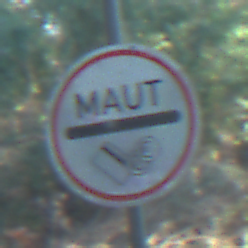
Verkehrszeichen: MautflichtigeStrecke
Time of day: MorningAfternoon
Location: Outdoor (Nature)
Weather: Clear
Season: NotSpecified
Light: Natural